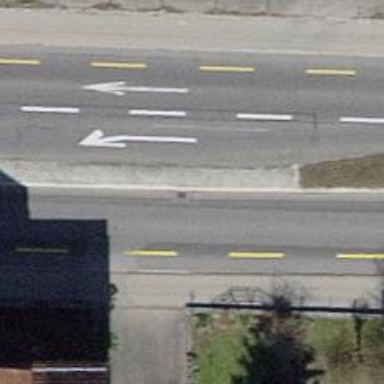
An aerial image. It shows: Primary highway with asphalt surface and designated lane for cyclists.